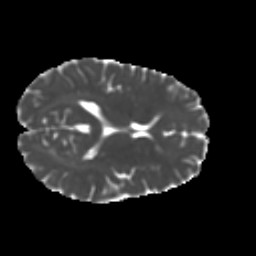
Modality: MD
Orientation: axial
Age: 28
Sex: female
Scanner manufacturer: ge
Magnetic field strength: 3 T
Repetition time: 7.8 s
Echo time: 0.0606 s